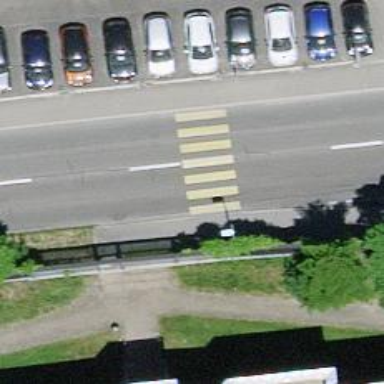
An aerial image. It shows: Uncontrolled crossing on the road.